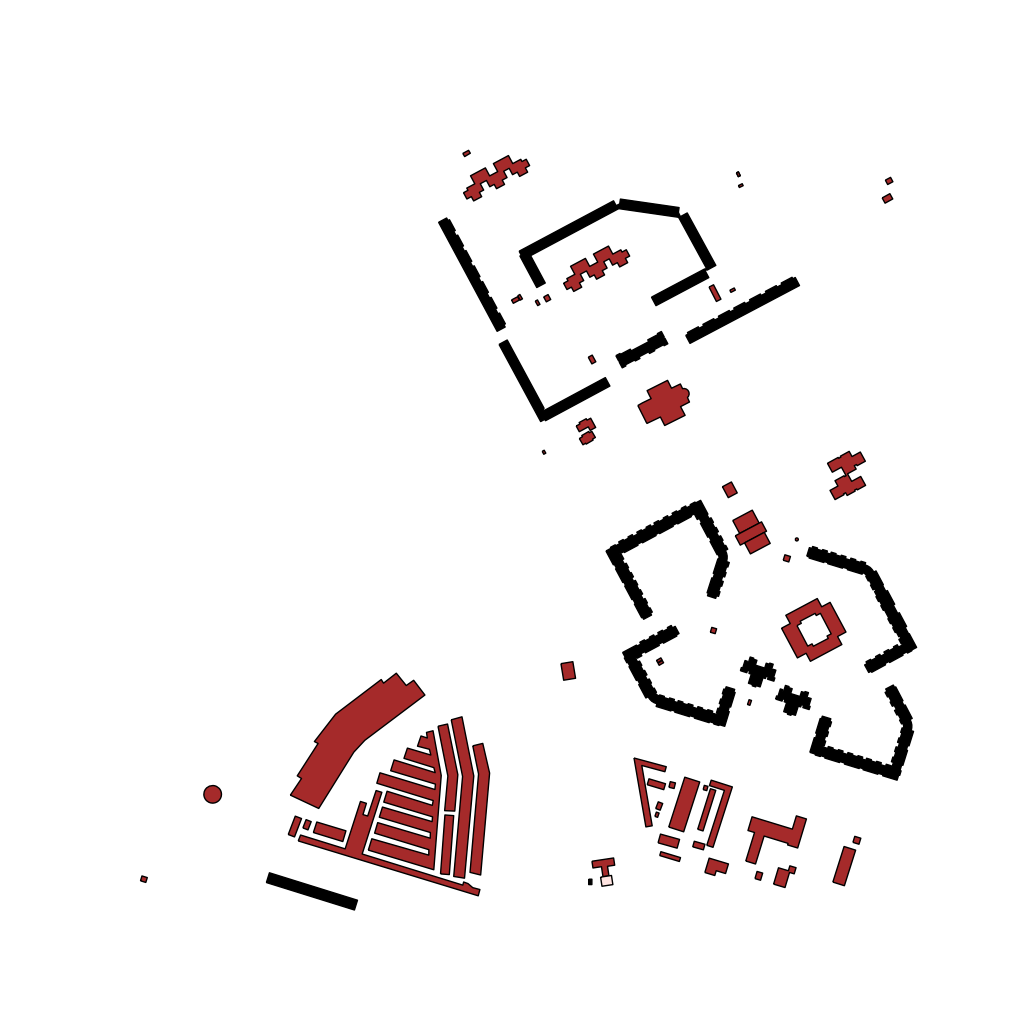
Tags: overhead vector_map, industrial, recreation, residential, special, modern, soviet, high_rise, individual_rise, low_rise, density_3, Building, Facility, Gas, 1.0 km²